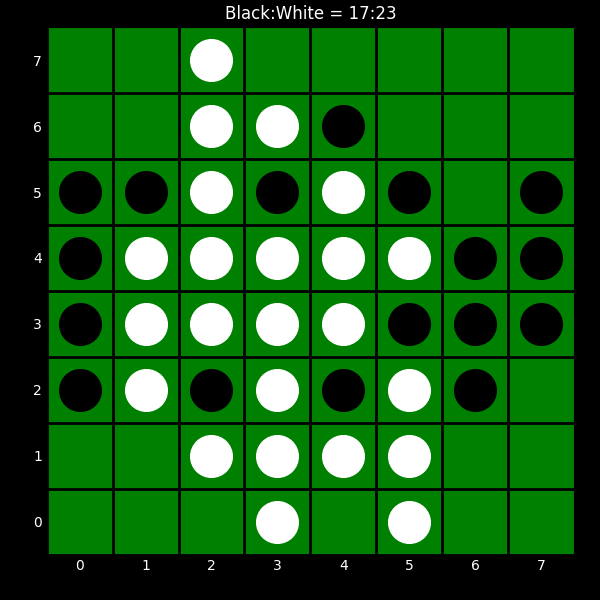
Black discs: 17
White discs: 23